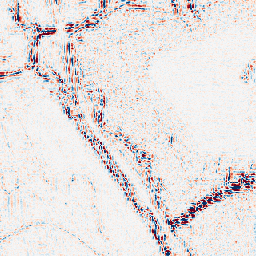
Category: wavelet
Decomposition family: wavelet_reverse_biorthogonal
Decomposition parameters: wavelet: rbio2.4
level: 2
Upsampling method: nearest
Upsampling parameters: scale: 8
Upsampling scale: 8